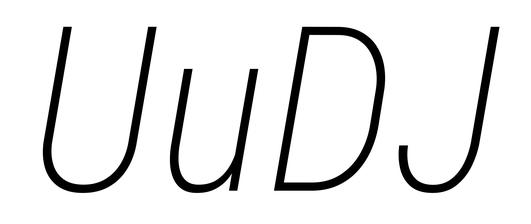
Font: Roboto-Italic_Condensed_ExtraLight_Italic